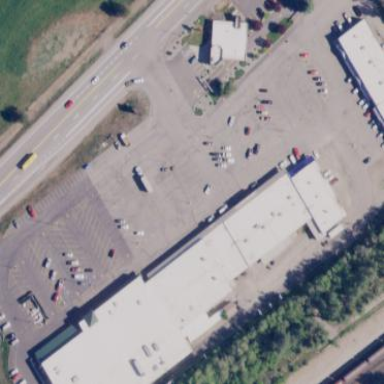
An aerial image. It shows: Retail area.